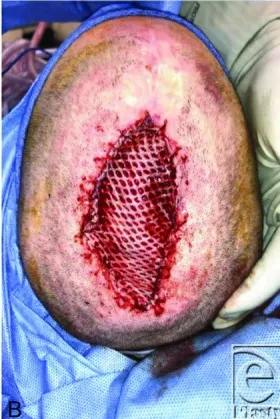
Surgical photograph. Five weeks post-Integra placement. (b) After placement of meshed split-thickness skin graft.
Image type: medical_photograph (other_medical_photograph)